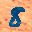
Label: 8